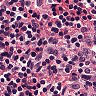
Metastatic tissue present: no